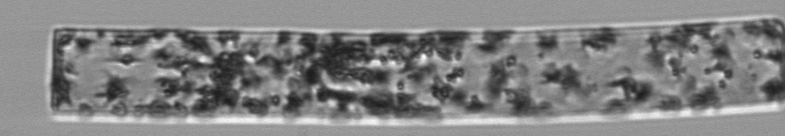
Label: Guinardia_flaccida